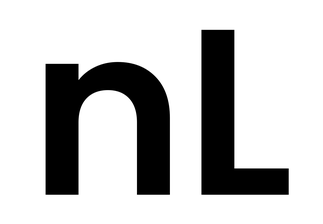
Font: Poppins-SemiBold